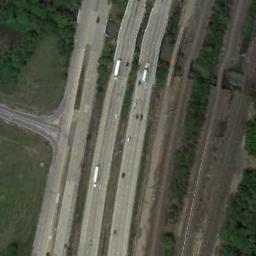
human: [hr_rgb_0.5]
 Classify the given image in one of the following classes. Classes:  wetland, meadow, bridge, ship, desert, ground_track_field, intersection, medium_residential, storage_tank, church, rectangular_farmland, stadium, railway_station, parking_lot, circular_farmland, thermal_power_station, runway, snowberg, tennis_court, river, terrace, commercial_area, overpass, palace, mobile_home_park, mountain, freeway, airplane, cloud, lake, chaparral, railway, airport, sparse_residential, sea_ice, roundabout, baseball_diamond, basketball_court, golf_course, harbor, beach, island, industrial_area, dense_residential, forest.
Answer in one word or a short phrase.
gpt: freeway